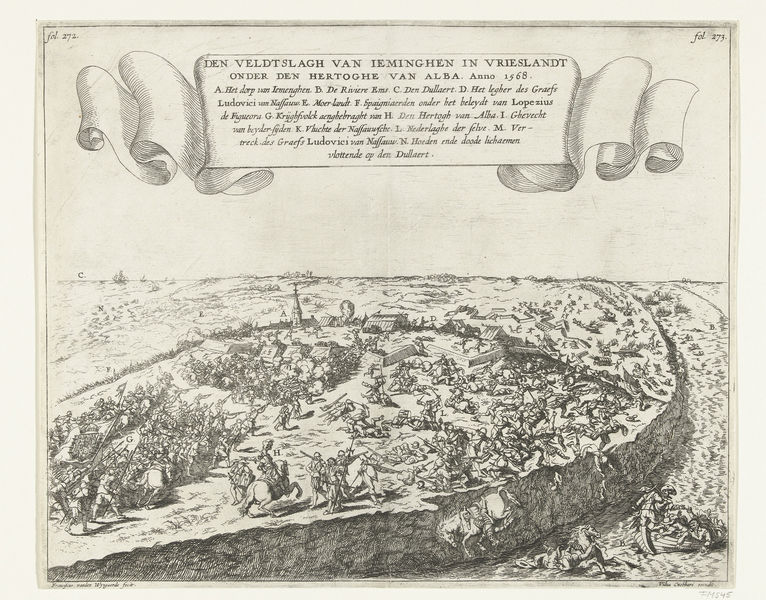
Titel: Slag bij Jemmingen
Künstler: Frans van den Wijngaerde
Standort: Amsterdam
Institution: Rijksmuseum
Schlagwörter: church, crowd, fight, men, soldier, soldiers, swords, old, wall, print, fighting, horses, boat, field, hill, netherlands, ocean, water, german, island, tower, village, scroll, black and white, army, battle, dead, city, arms, walls, buildings, intaglio, aerial, war, horse, dutch, steeple, spears, latin, text, sepia, words, banner, lance, caption, colorless, battlefield, armies, pensil, wariors, veldtslagh, vrieslandt